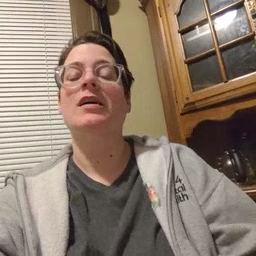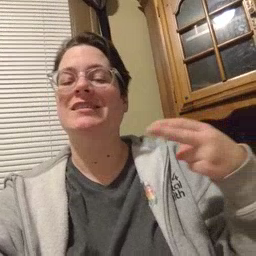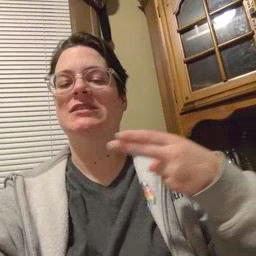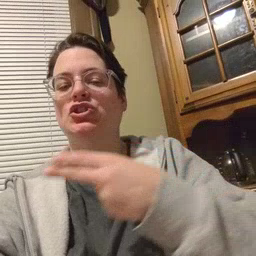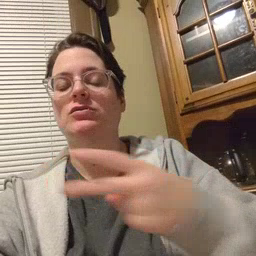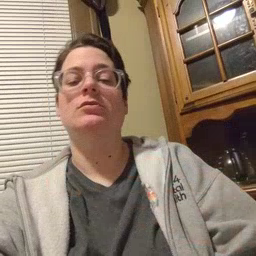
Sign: scissors